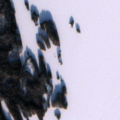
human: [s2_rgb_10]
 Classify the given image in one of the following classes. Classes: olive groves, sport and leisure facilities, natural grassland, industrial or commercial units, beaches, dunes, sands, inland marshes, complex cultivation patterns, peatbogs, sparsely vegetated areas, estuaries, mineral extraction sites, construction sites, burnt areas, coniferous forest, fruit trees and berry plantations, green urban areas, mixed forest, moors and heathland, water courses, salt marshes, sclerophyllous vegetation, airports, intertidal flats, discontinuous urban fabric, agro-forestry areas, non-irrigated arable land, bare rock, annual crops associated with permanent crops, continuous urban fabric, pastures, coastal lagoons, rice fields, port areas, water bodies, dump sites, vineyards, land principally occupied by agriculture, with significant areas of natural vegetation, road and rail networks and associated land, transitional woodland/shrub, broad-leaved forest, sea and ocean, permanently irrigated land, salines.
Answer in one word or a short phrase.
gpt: coniferous forest, water bodies